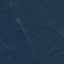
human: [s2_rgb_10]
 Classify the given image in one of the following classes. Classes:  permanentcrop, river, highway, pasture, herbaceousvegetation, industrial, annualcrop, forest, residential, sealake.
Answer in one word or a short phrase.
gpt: Forest